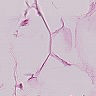
Metastatic tissue present: no